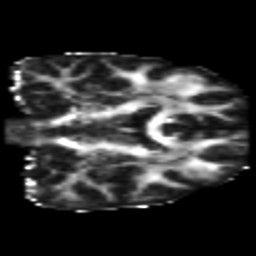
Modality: FA
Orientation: coronal
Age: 24
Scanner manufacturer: philips
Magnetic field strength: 3 T
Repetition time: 8.6 s
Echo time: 0.127 s